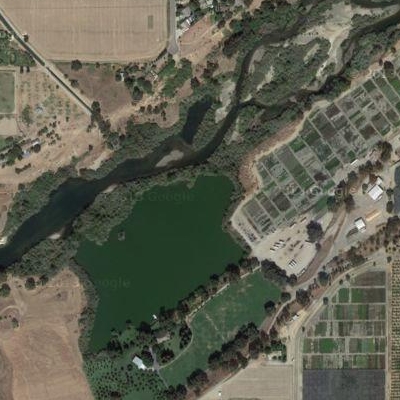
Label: dRiverLake